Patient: sex M, age 67
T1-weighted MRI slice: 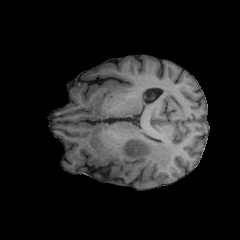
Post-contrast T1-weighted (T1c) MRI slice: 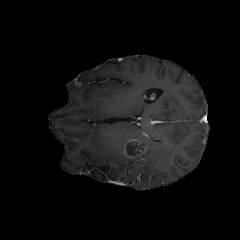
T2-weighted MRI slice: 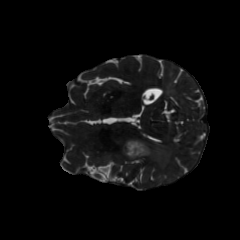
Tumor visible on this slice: yes
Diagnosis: Glioblastoma, IDH-wildtype
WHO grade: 4